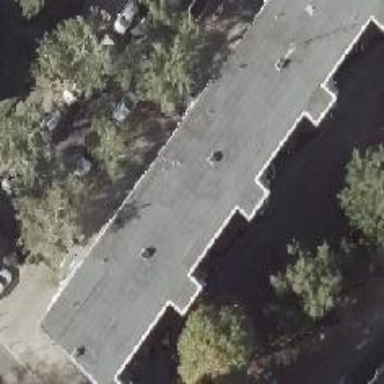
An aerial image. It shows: Residential building with flat roof.